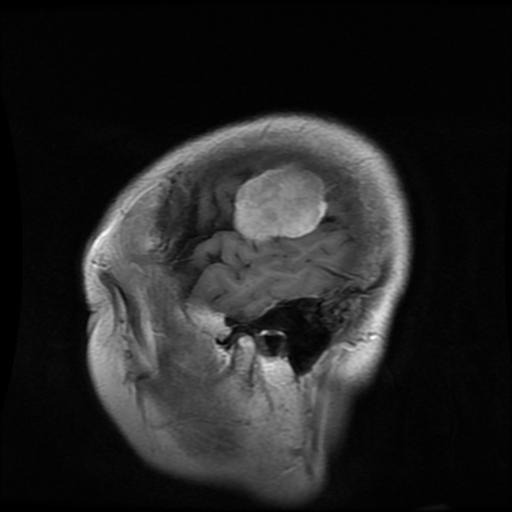
Label: meningioma